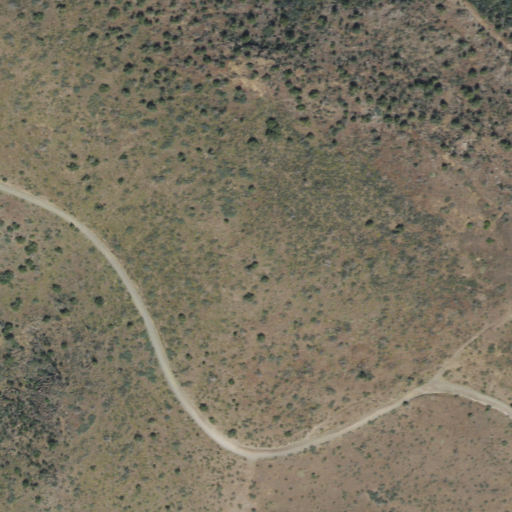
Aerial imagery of mountain in Arizona named Magazine Mesa containing shrub and evergreen forest